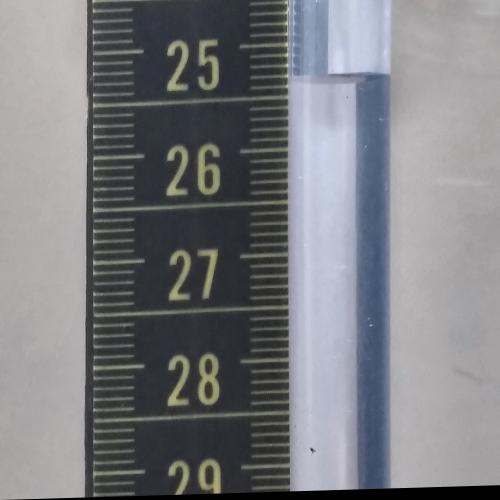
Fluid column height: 25.3 cm